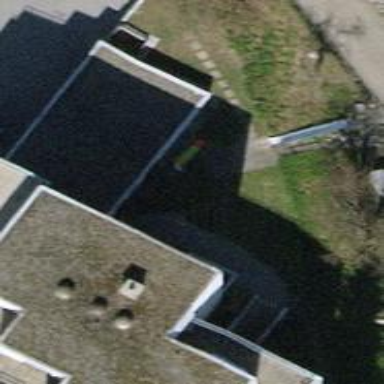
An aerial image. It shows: Garage.